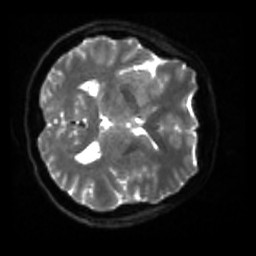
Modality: sbref
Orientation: axial
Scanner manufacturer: siemens
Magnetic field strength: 3 T
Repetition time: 4 s
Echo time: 0.0594 s